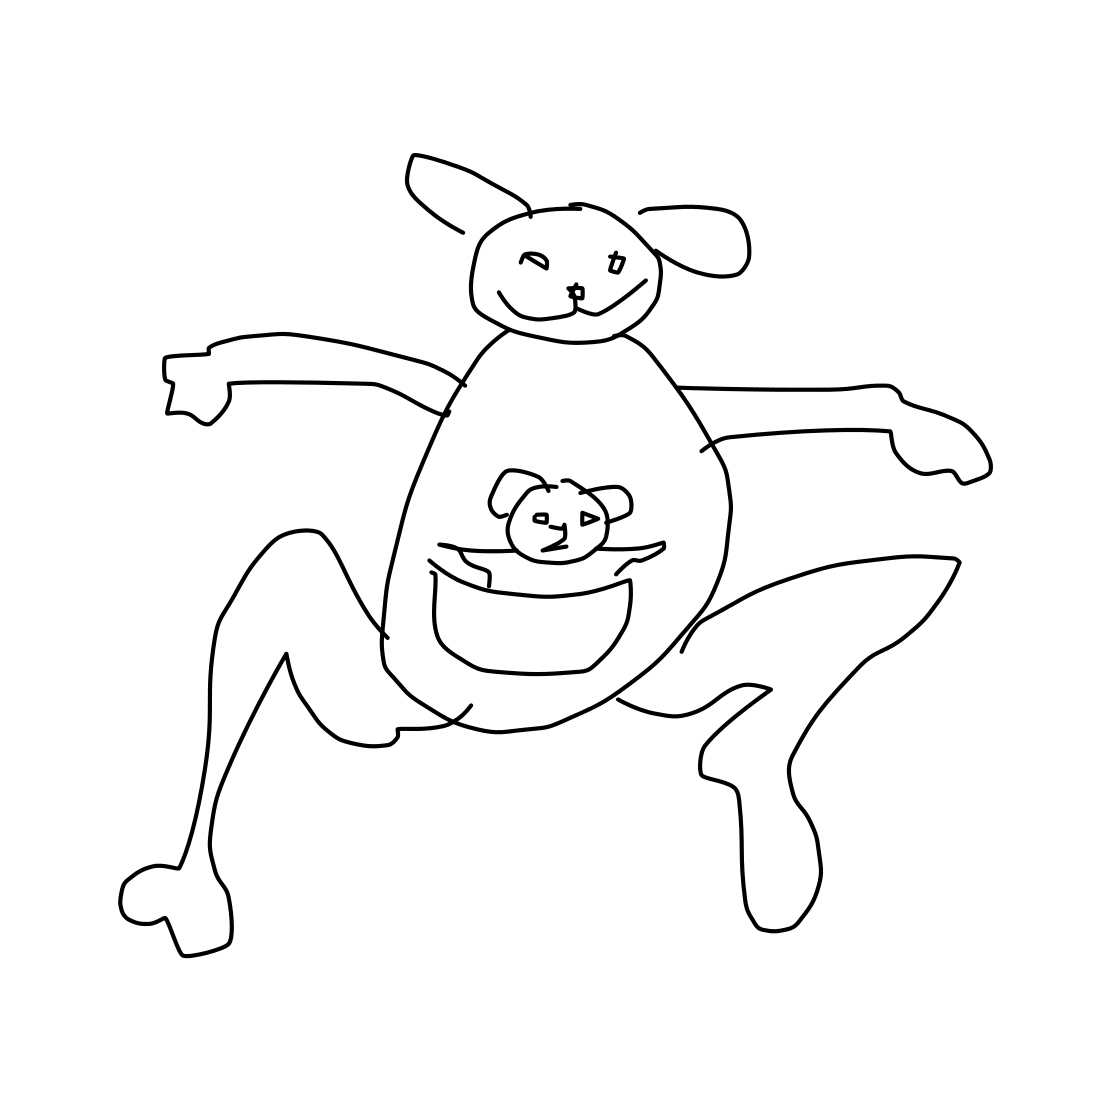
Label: kangaroo